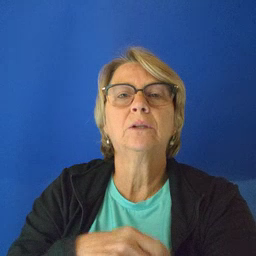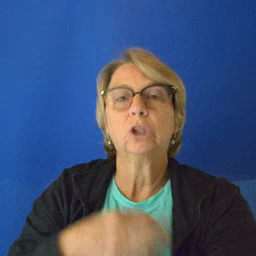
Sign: milk